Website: walmart
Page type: payment
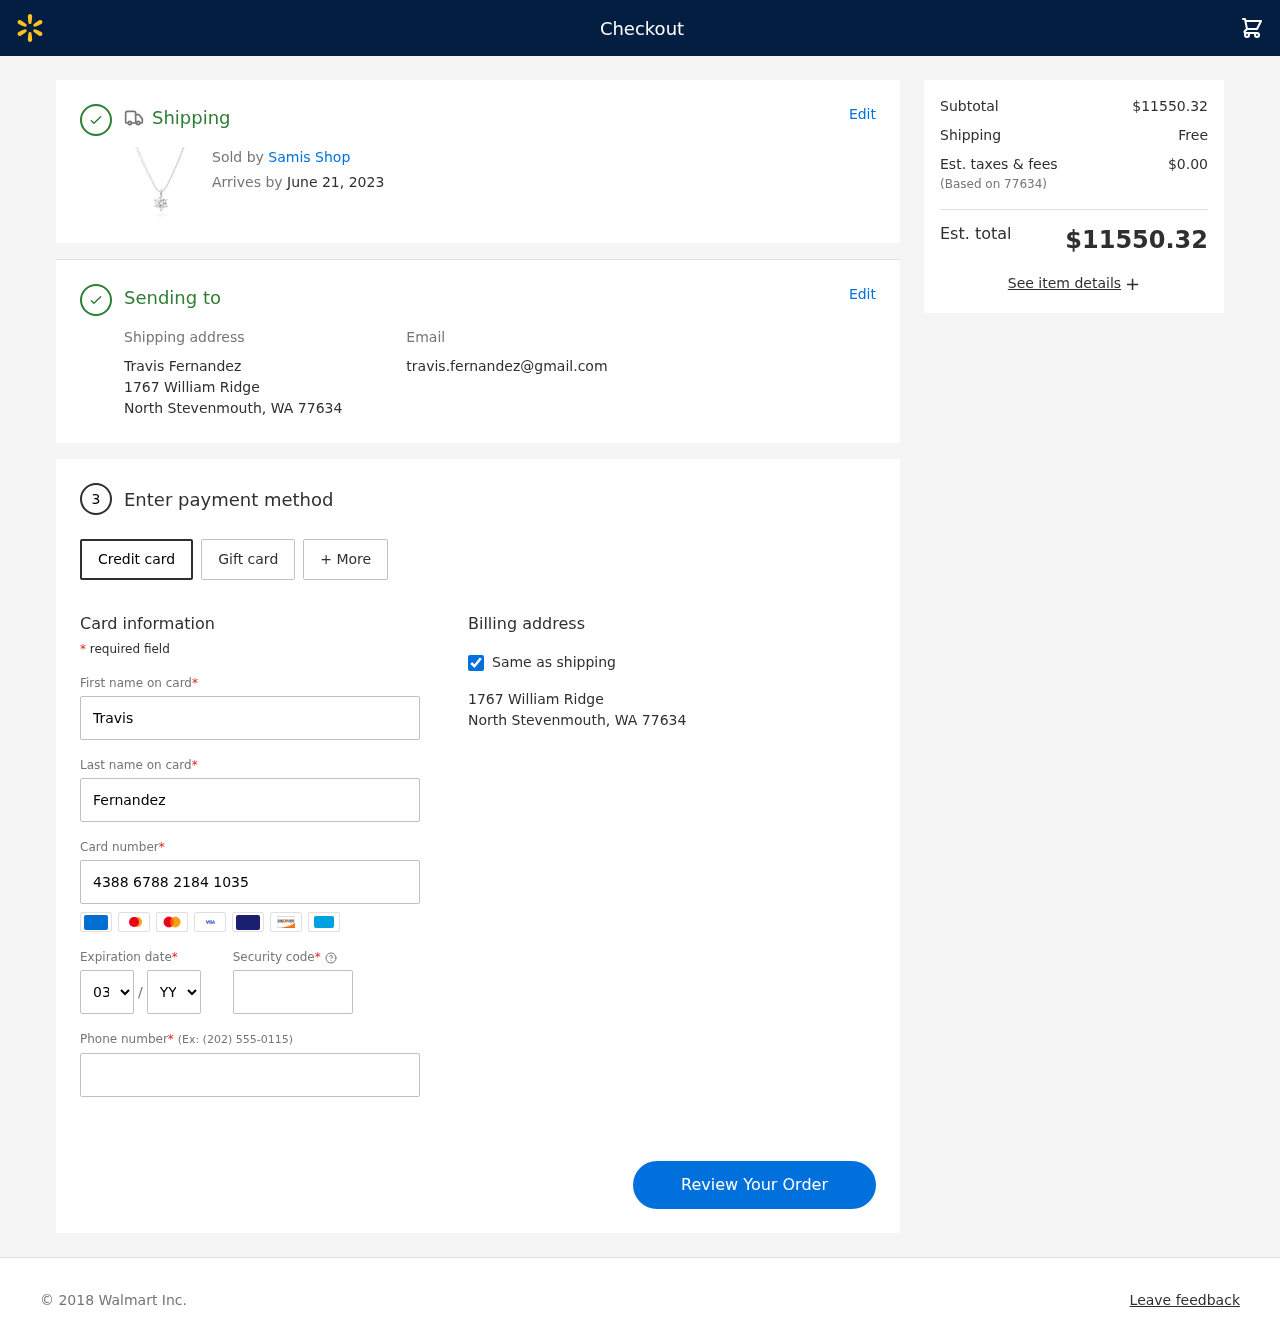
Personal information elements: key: PII_CARD_CVV
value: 372
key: PII_CARD_EXPIRY_MONTH
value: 03
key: PII_CARD_EXPIRY_YEAR
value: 30
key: PII_CARD_NUMBER
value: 4388 6788 2184 1035
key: PII_CITY_STATE_ZIP
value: North Stevenmouth, WA 77634
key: PII_EMAIL
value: travis.fernandez@gmail.com
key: PII_FIRSTNAME
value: Travis
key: PII_FULLNAME
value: Travis Fernandez
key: PII_LASTNAME
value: Fernandez
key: PII_PHONE
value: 2443504524
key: PII_POSTCODE
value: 77634
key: PII_STREET
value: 1767 William Ridge
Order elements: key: ORDER_DELIVERY_DATE
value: June 21, 2023
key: ORDER_SUBTOTAL
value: $11550.32
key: ORDER_SHIPPING_COST
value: Free
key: ORDER_TAX
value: $0.00
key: ORDER_TOTAL
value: $11550.32